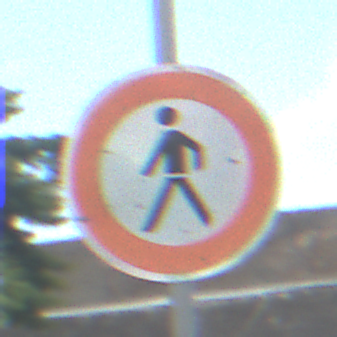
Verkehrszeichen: VerbotFussgaenger
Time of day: MorningAfternoon
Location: Outdoor (Suburban)
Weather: PartlyCloudy
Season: NotSpecified
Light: Natural